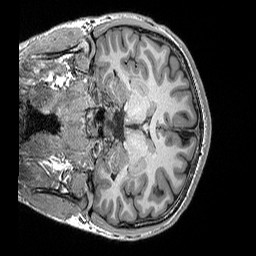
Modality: T1w
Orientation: coronal
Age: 24
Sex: male
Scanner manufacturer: siemens
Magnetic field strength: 3 T
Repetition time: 2.3 s
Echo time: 0.00298 s